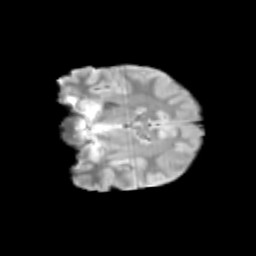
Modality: T2w
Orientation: coronal
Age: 12
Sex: male
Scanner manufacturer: siemens
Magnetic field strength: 3 T
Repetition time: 3.8 s
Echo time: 0.07 s